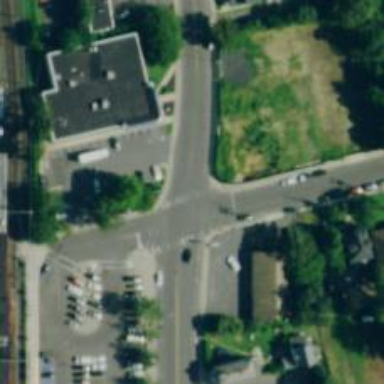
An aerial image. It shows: Marked zebra crossing on the road.